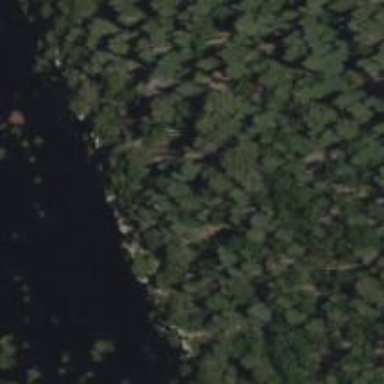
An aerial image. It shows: Cliff in nature.